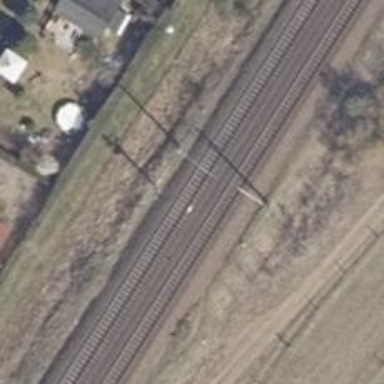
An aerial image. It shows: Light signal at railway crossing.